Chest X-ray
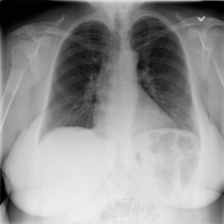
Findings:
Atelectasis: negative
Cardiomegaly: negative
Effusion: negative
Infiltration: negative
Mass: negative
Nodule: negative
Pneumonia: negative
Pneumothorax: negative
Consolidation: negative
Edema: negative
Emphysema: negative
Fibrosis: negative
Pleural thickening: negative
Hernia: negative